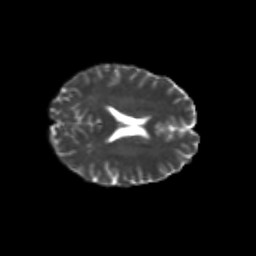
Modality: T2w
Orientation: axial
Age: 31
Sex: female
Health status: healthy
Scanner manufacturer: siemens
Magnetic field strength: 3 T
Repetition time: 10.8 s
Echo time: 0.082 s